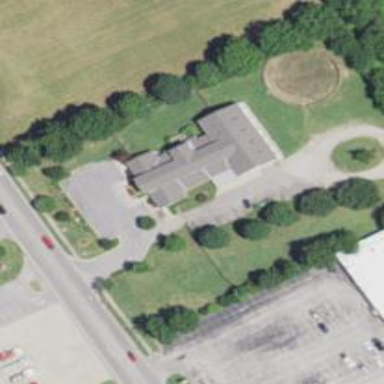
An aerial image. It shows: Veterinary facility.